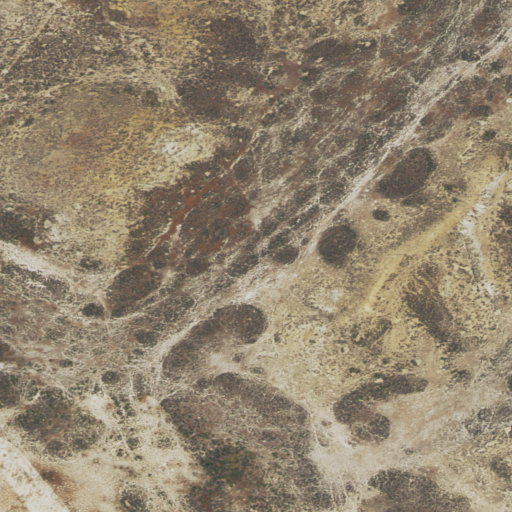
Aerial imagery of valley in Wyoming named Pinnacle Draw containing only shrub